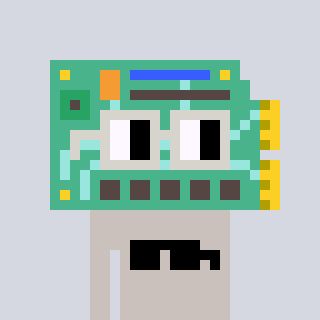
a pixel art character with square light gray glasses, a chipboard-shaped head and a foggrey-colored body on a cool background